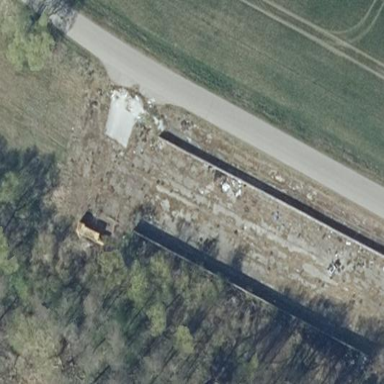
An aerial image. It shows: Silo.